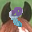
Label: 8